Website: lowes
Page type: billing-address
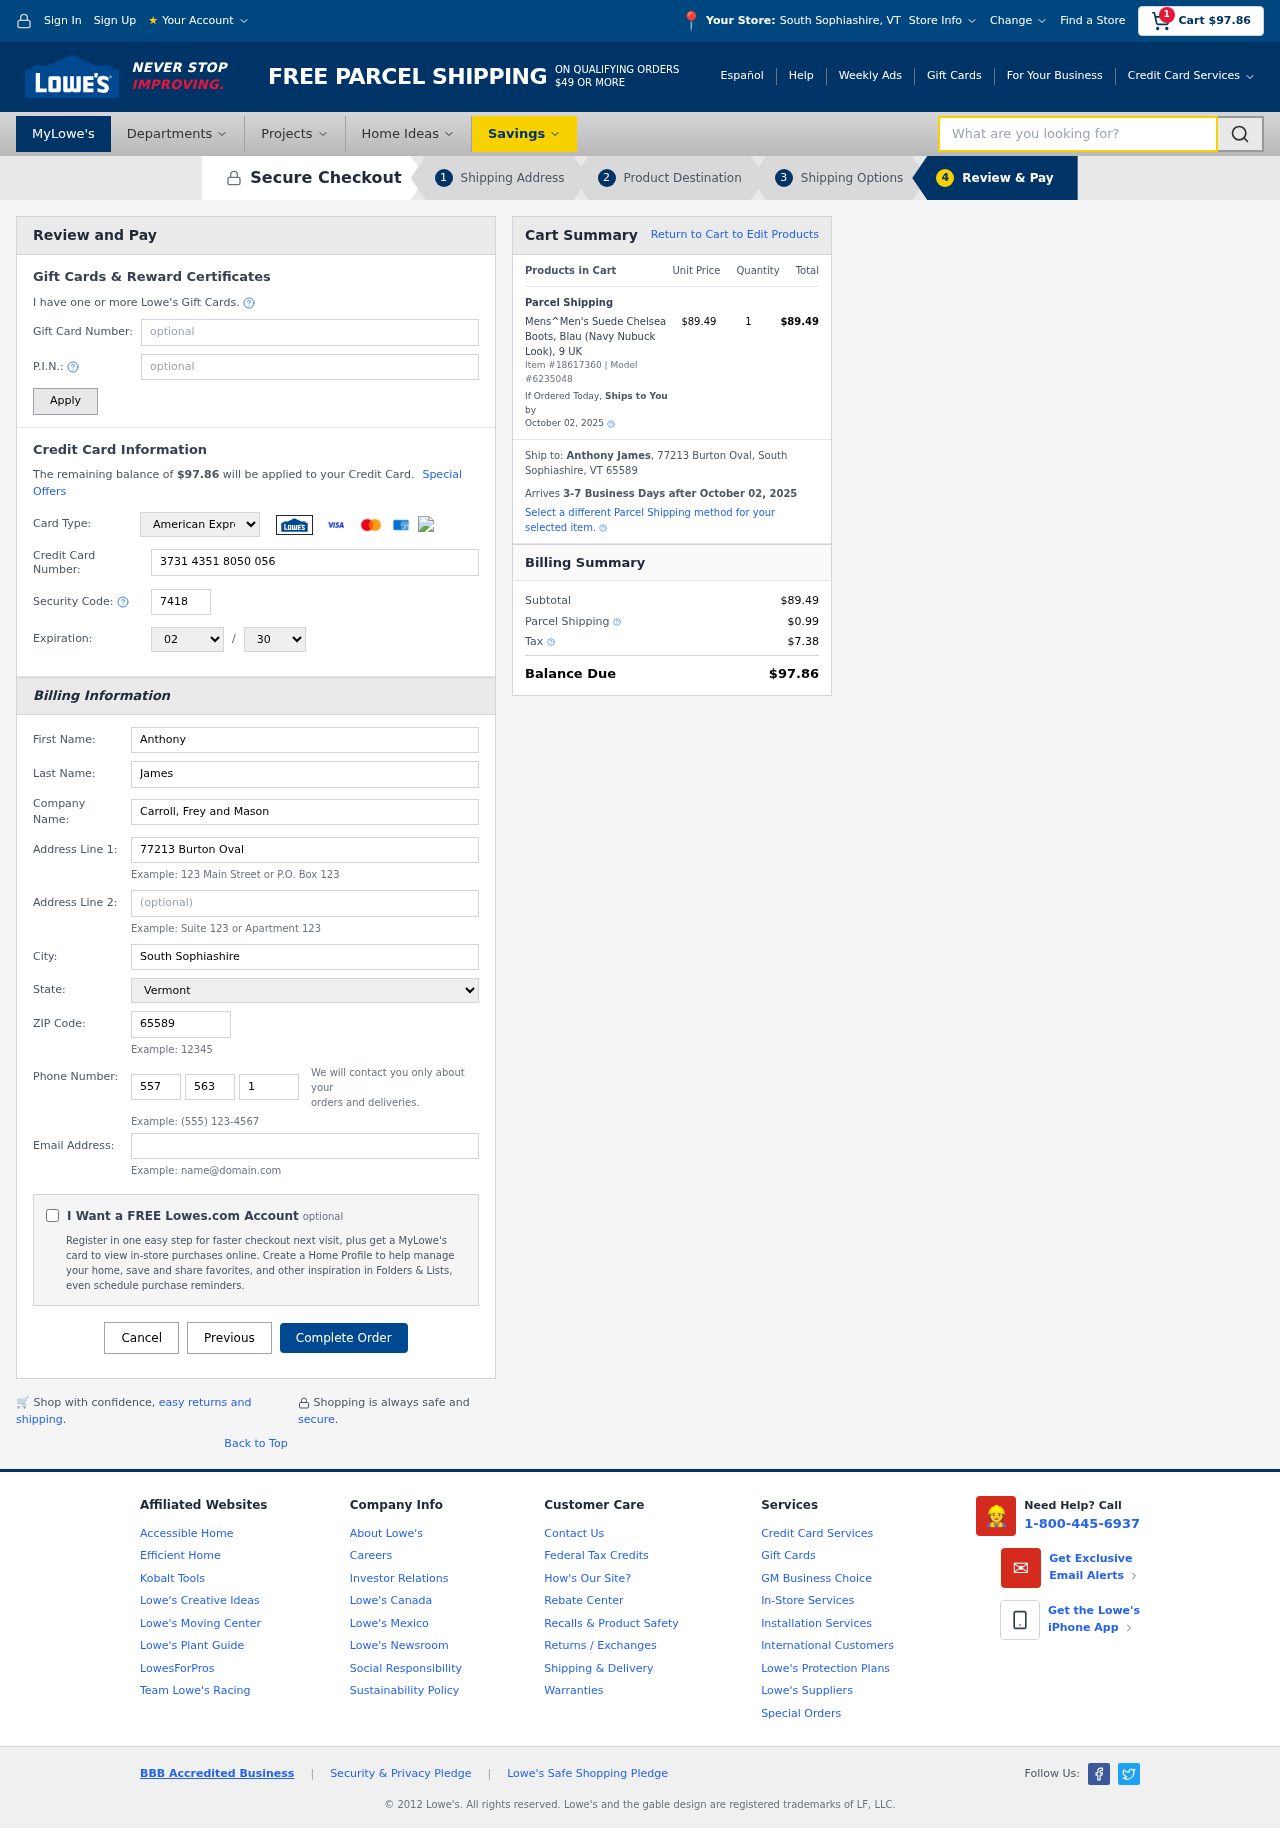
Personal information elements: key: PII_CARD_CVV
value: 7418
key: PII_CARD_EXPIRY_MONTH
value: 02
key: PII_CARD_EXPIRY_YEAR
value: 30
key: PII_CARD_NUMBER
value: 3731 4351 8050 056
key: PII_CARD_TYPE
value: American Express
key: PII_CITY
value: South Sophiashire
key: PII_CITY_STATE
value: South Sophiashire, VT
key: PII_COMPANY
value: Carroll, Frey and Mason
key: PII_EMAIL
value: ajames@yahoo.com
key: PII_FIRSTNAME
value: Anthony
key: PII_FULLNAME
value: Anthony James
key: PII_LASTNAME
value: James
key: PII_PHONE_AREA
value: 557
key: PII_PHONE_PREFIX
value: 563
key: PII_PHONE_SUFFIX
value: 1080
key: PII_POSTCODE
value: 65589
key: PII_STATE
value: Vermont
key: PII_STREET
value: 77213 Burton Oval
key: PII_CITY_STATE_ZIP
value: South Sophiashire, VT 65589
Product elements: key: PRODUCT1_NAME
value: Mens^Men's Suede Chelsea Boots, Blau (Navy Nubuck Look), 9 UK
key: PRODUCT1_PRICE
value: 89.49
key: PRODUCT1_QUANTITY
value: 1
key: PRODUCT_ITEM_NUMBER
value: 18617360
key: PRODUCT_MODEL_NUMBER
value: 6235048
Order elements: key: ORDER_SUBTOTAL
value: $97.86
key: ORDER_TOTAL
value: $97.86
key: ORDER_SHIPPING_DATE
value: October 02, 2025
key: ORDER_SUBTOTAL
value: $89.49
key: ORDER_DELIVERY_DATE
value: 3-7 Business Days after October 02, 2025
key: ORDER_SHIPPING_DATE2
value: October 02, 2025
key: ORDER_SUBTOTAL2
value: $89.49
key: ORDER_SHIPPING_COST
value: $0.99
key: ORDER_TAX
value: $7.38
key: ORDER_TOTAL2
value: $97.86
Search elements: key: HEADER_SEARCH
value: What are you looking for?